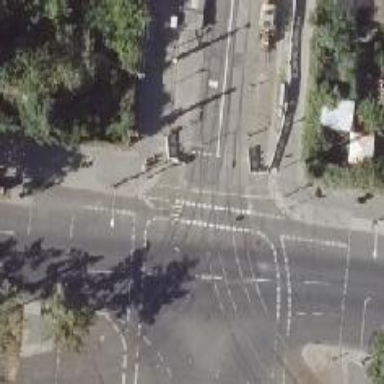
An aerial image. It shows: Tram crossing on the railway.